You are looking at the unprocessed time series of a bearing vibration snapshot. Based on the visible evidence, which condition applies: normal, inner_race, outer_race, ball?
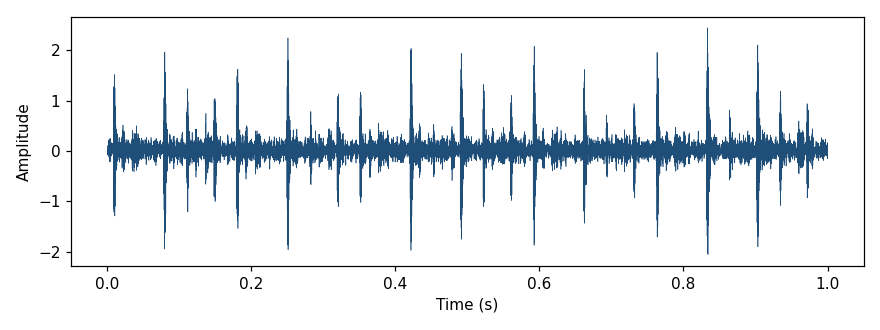
Answer: inner_race